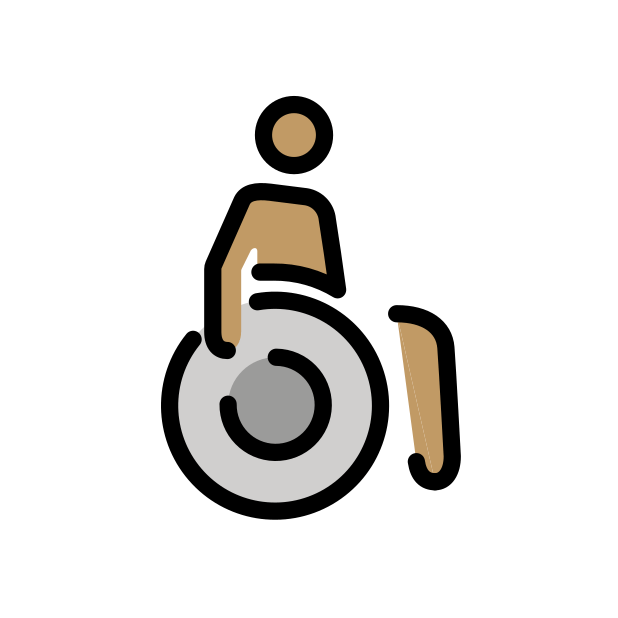
person in manual wheelchair: medium skin tone